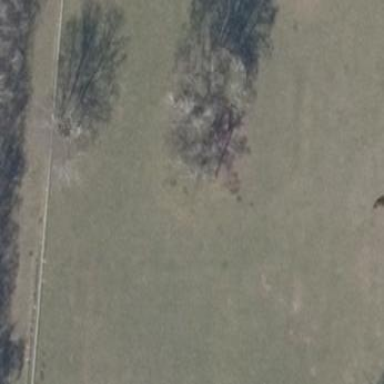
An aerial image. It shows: Beautiful woodland area.